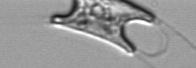
Label: Eucampia